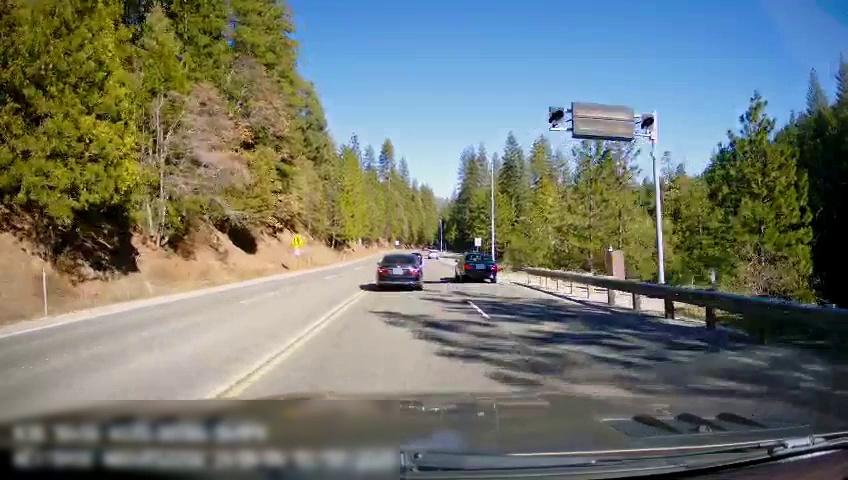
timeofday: Day
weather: Sunny
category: Drivable Space
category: Vehicles | SUV
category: Vehicles | Car
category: Vehicles | Car
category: Lanes | Opposite Lane
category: Lanes | Opposite Lane
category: Lanes | Current Lane
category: Lanes | Current Lane
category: Traffic | Signs
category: Traffic | Signs